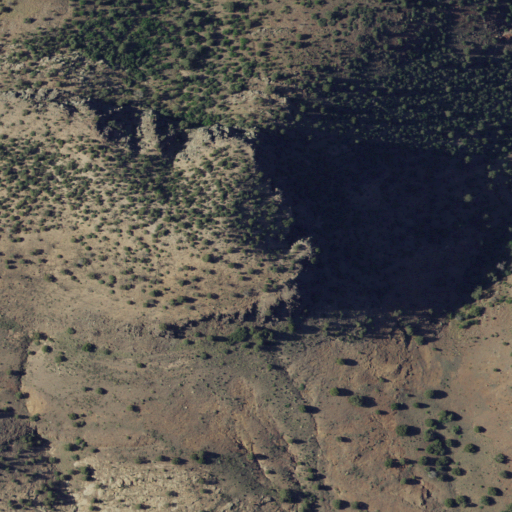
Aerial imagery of mountain in New Mexico named Snow Peak containing shrub, evergreen forest, and grassland